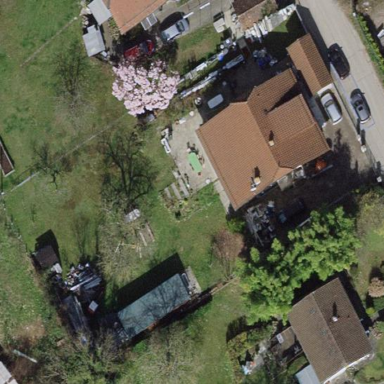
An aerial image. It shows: Garden enclosed by fence.